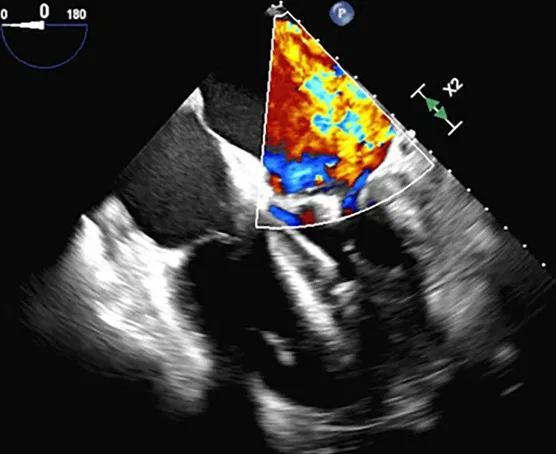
A transesophageal echocardiogram performed during VA ECMO cannulation and Impella placement showing severe mitral regurgitation with the central jet and a thickening of the mitral valve leaflets.
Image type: radiology (ultrasound)